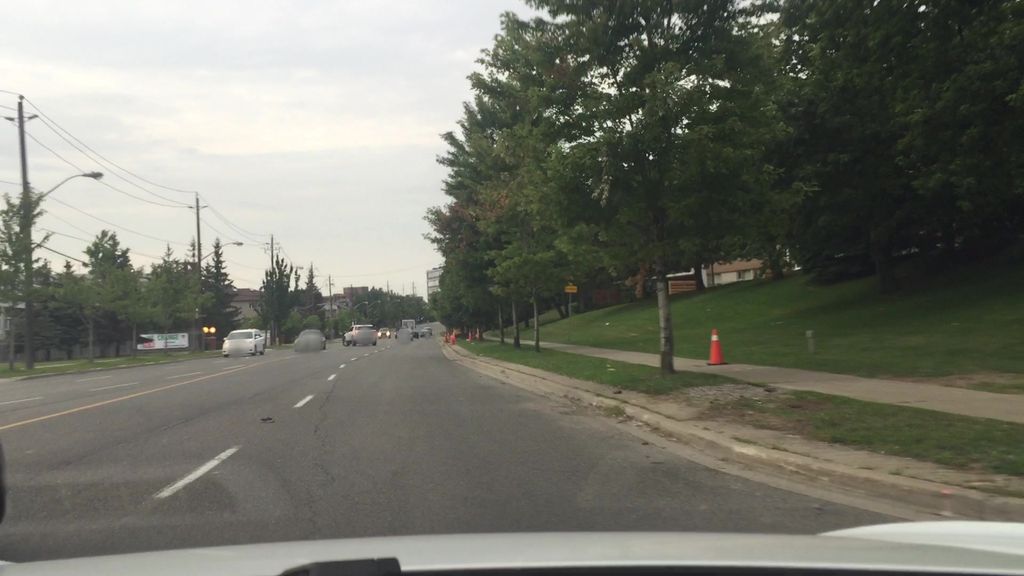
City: toronto